Question: I'm trying to limit results in a table to records with dates that don't overlap my data. As you can see in the screenshot below I'm trying to add a clause to filter out records that are equal to the "end" column. See the final line in the query for that.
I can't figure out why results still show the record in the screenshot. Can someone help me out explaining that? It's probably a syntax thing?

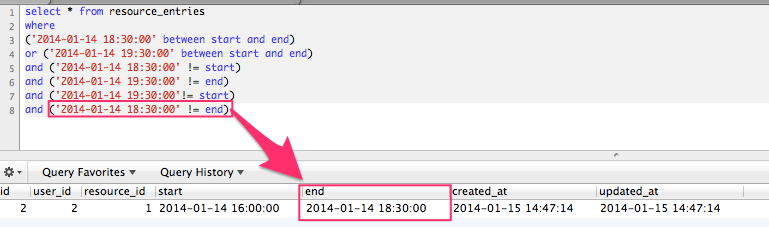
Answer: You basically have:
'''
a OR b AND c AND d AND e AND f
'''
... and you probably want:
'''
(a OR b) AND c AND d AND e AND f
'''
Reference: <URL>